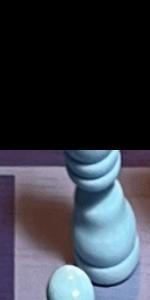
Label: Bishop_White